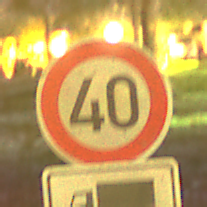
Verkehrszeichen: Geschwindigkeit40
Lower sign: HinweisDurchSinnbild7
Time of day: Night
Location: Outdoor (Suburban)
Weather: Clear
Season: NotSpecified
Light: Artificial